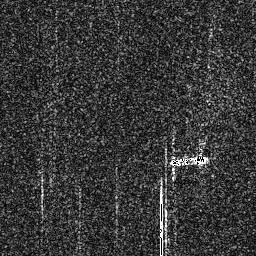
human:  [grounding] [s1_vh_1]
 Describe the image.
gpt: In the satellite image, there is  <ref>1 medium ship </ref> <box>[[64, 59, 81, 65, 0]]</box> located at right.